Interaction volume radius: 5 \u00c5
Interaction volume height: 50 \u00c5
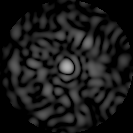
Disorder parameter: 0.8297